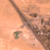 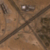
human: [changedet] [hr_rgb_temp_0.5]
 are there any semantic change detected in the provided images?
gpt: A highway perpendicular to the old road was built.